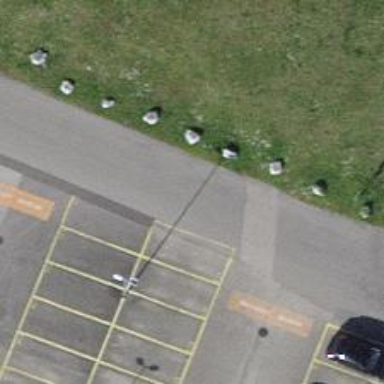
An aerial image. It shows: Block barrier.